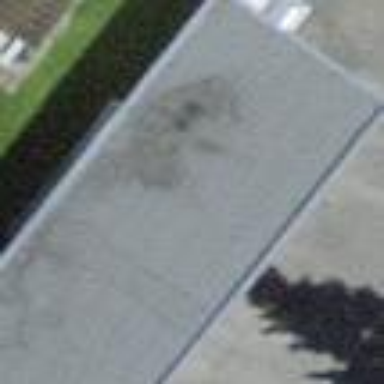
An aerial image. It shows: View of roof of building.